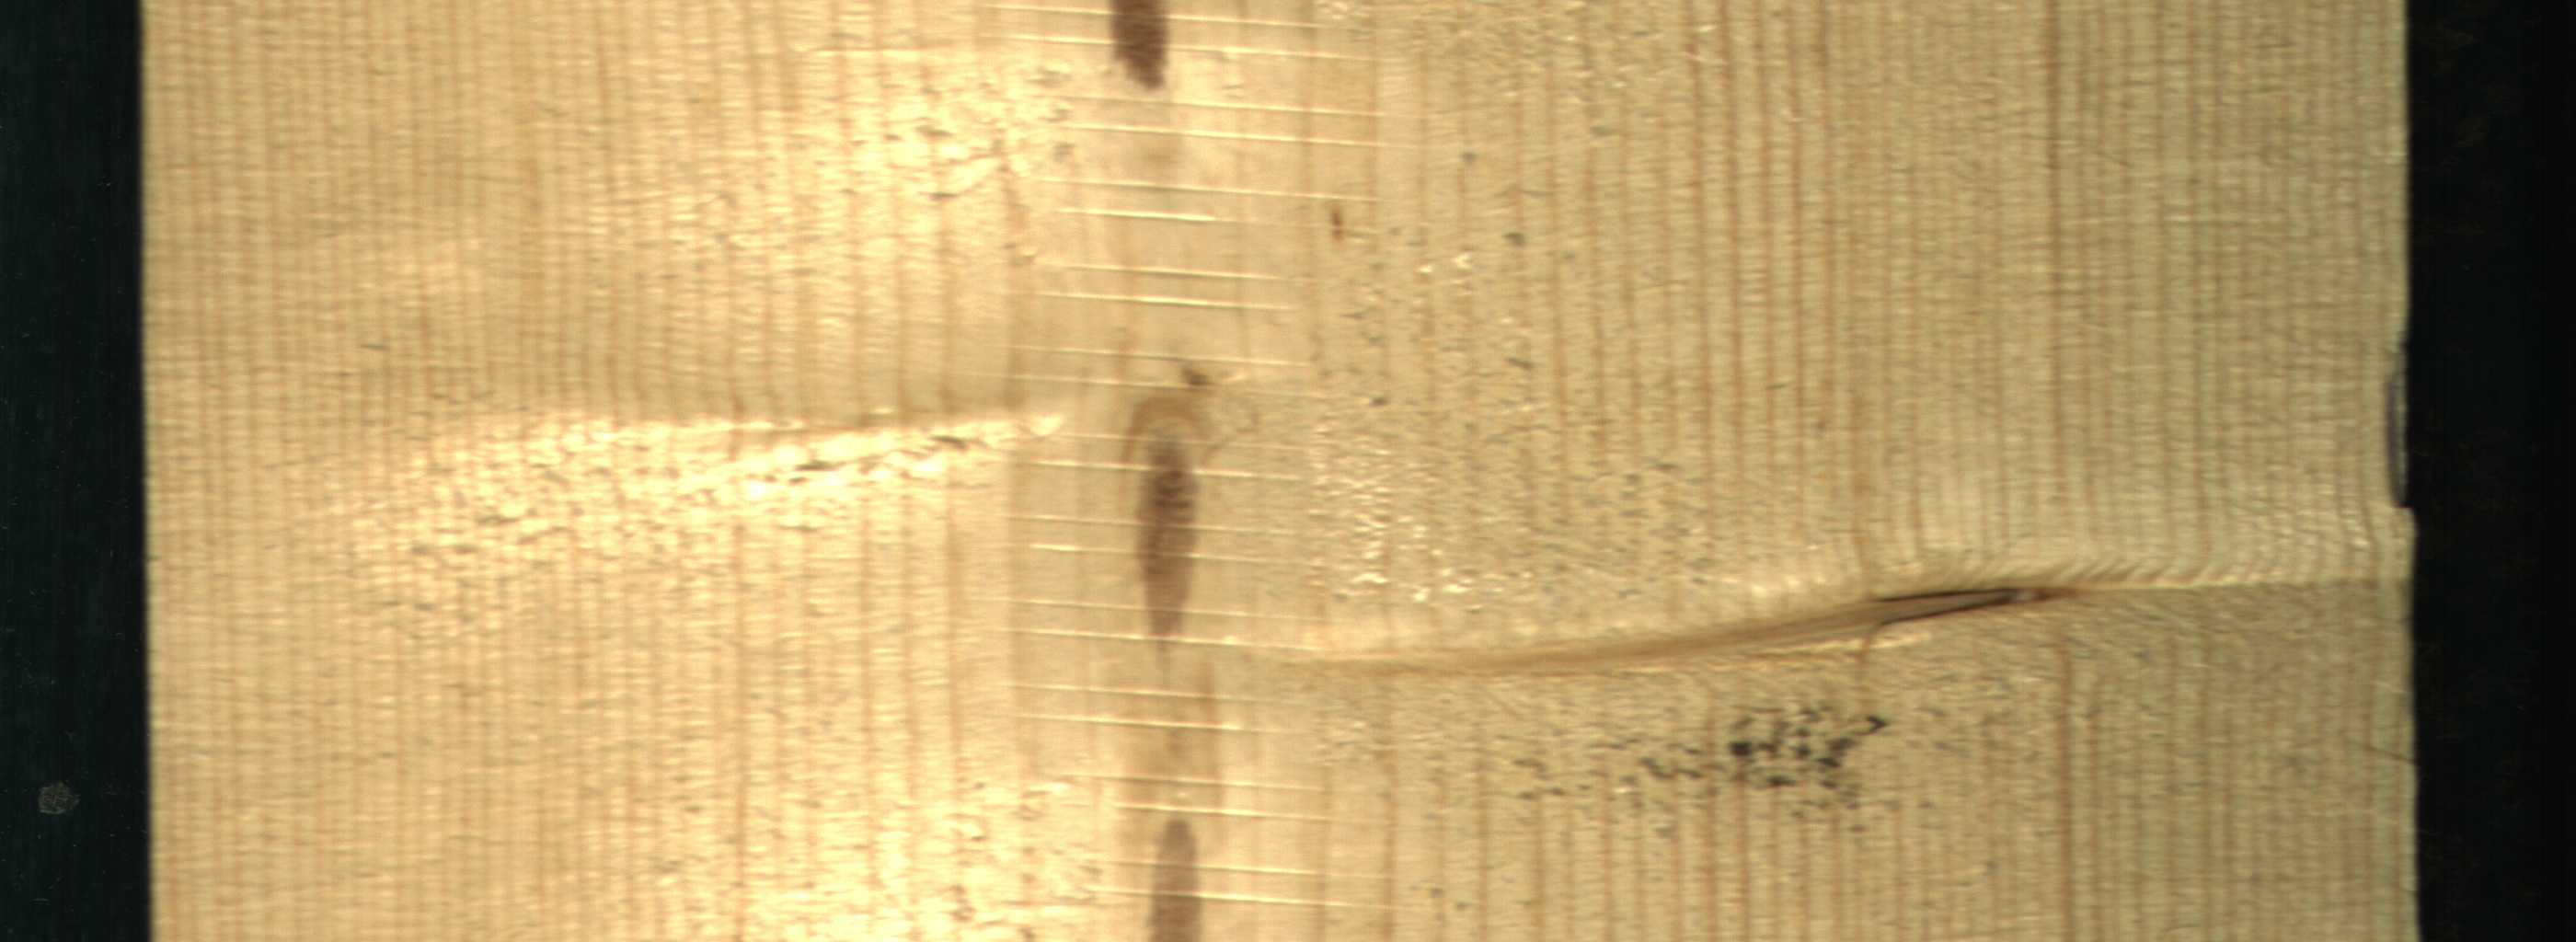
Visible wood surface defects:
Marrow
Marrow
Marrow
Live_Knot